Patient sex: M
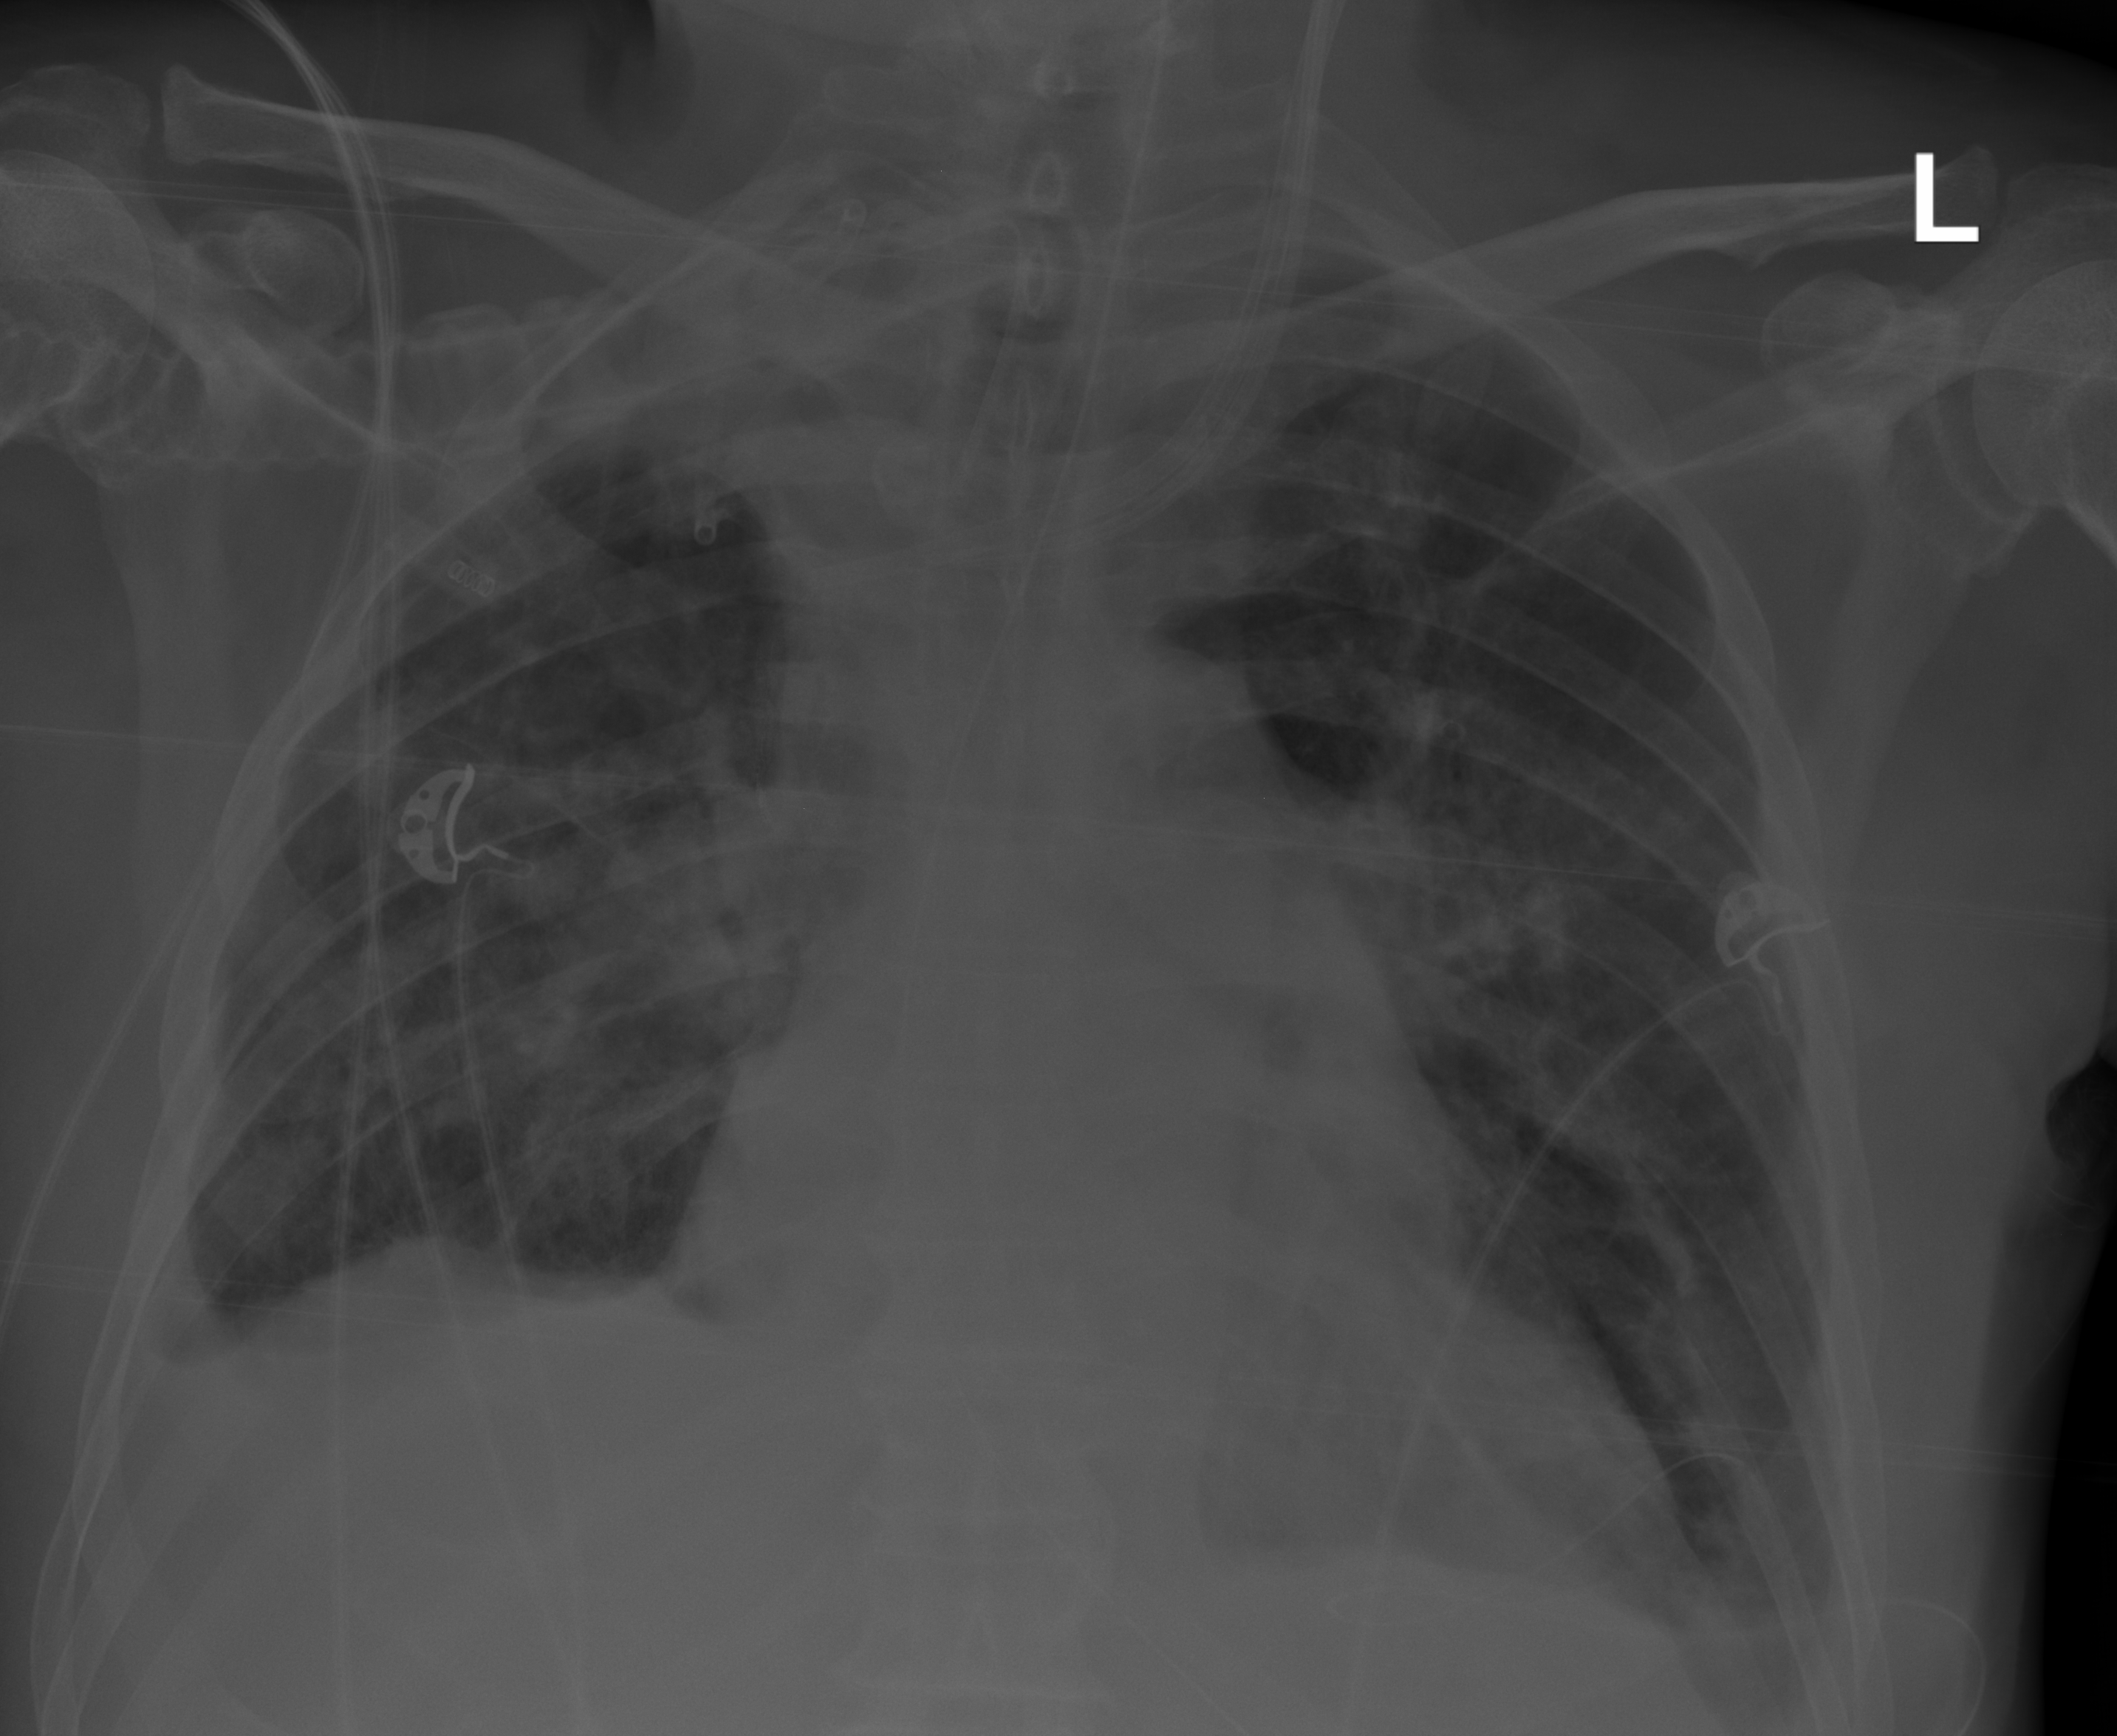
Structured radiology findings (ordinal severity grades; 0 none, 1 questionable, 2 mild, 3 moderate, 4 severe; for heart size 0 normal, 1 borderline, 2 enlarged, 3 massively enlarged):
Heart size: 2
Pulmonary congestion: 0
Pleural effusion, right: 2
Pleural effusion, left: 2
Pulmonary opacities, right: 2
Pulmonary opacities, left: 2
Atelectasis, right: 0
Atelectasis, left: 0